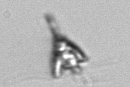
Label: Pyramimonas_longicauda